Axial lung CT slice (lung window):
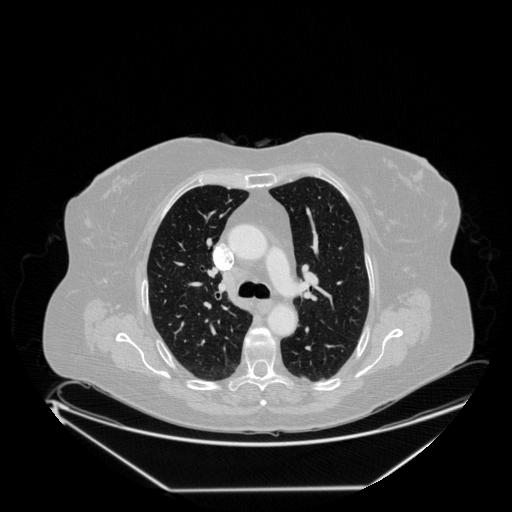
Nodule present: no